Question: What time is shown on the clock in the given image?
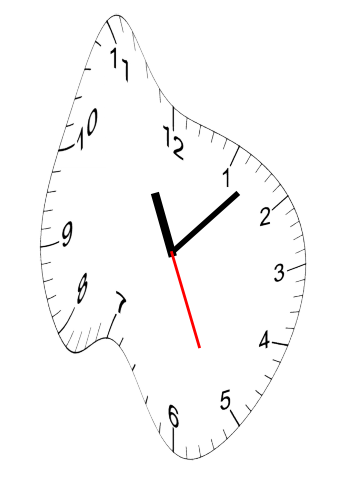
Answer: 11:07:26